Field crop: maize
Growth stage: 1
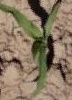
Species: maize